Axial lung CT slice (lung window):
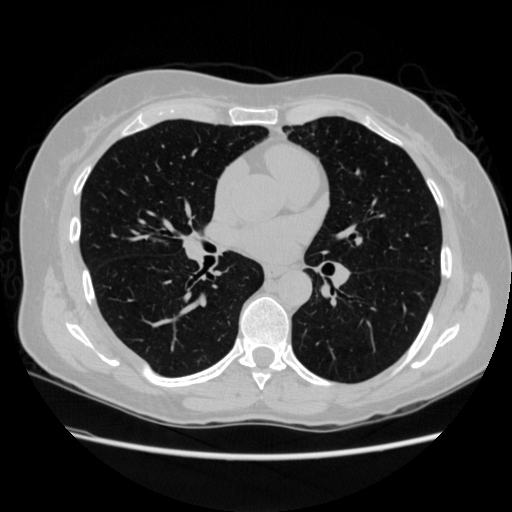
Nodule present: no